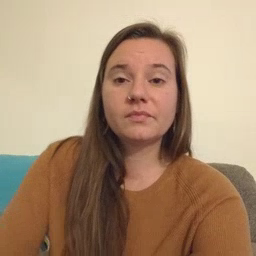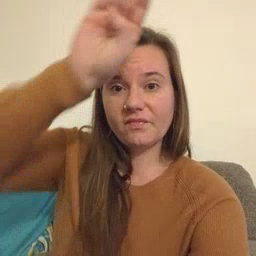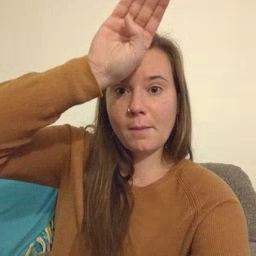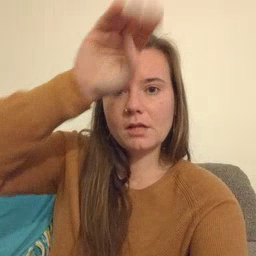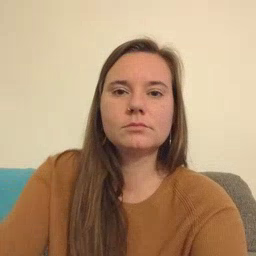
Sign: fireman